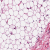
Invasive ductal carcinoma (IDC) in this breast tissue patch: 0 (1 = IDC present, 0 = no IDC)